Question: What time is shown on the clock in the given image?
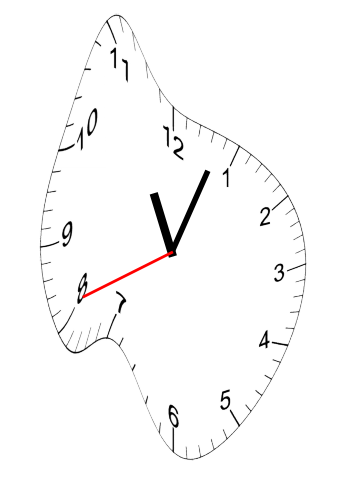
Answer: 11:03:41